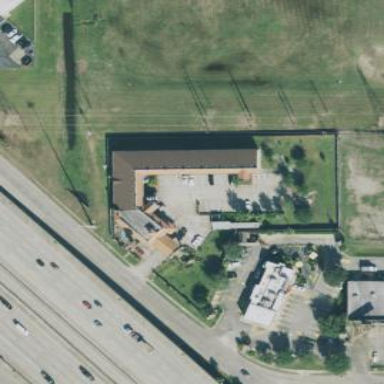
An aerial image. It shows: Motel building.